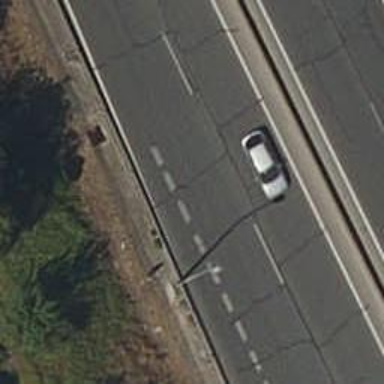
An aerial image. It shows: Trunk highway designated for motor vehicles.